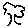
Label: tree